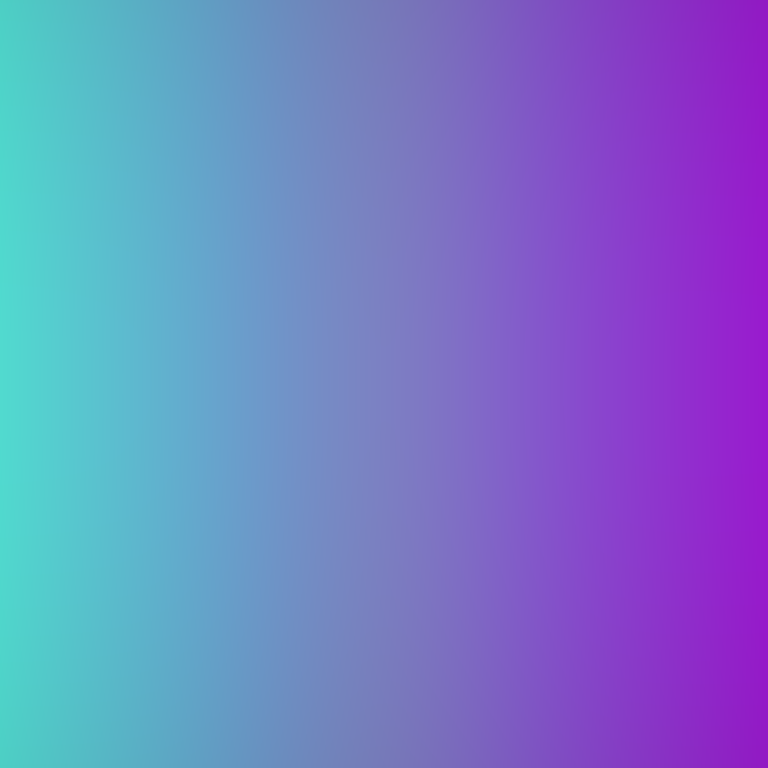
Abstract light effect, smooth gradient from teal to magenta, calm atmosphere, soft glow, no room, no furniture, no objects.